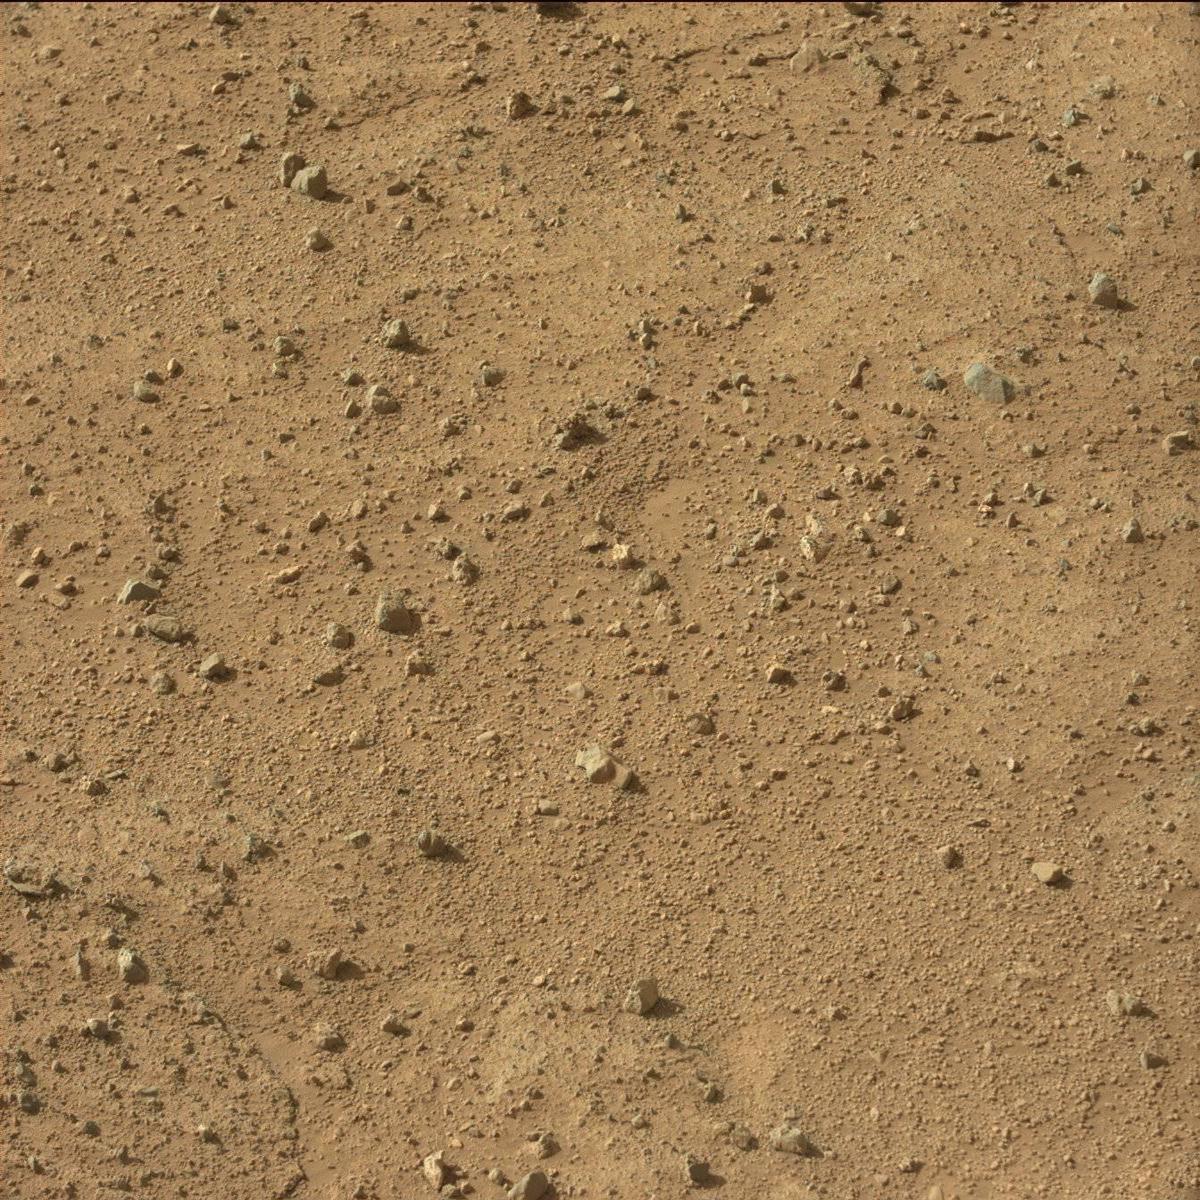
Terrain classes present: Bedrock, Sand / Soil